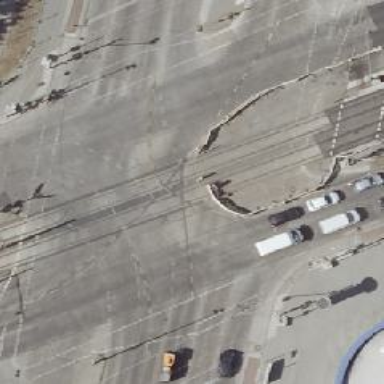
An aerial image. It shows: Tram level crossing on railway.